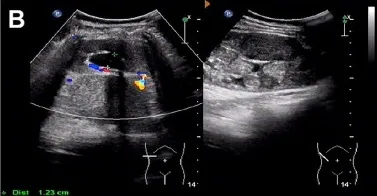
Ultrasound images of Xp11.2 translocation/TFE3 gene fusion associated with renal cell carcinoma (Xp11.2 RCC). (B) Multiple enlarged lymph nodes were detected adjacent to the right renal hilum, in proximity to the inferior vena cava, in the right adrenal region, and near the abdominal aorta.
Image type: radiology (ultrasound)